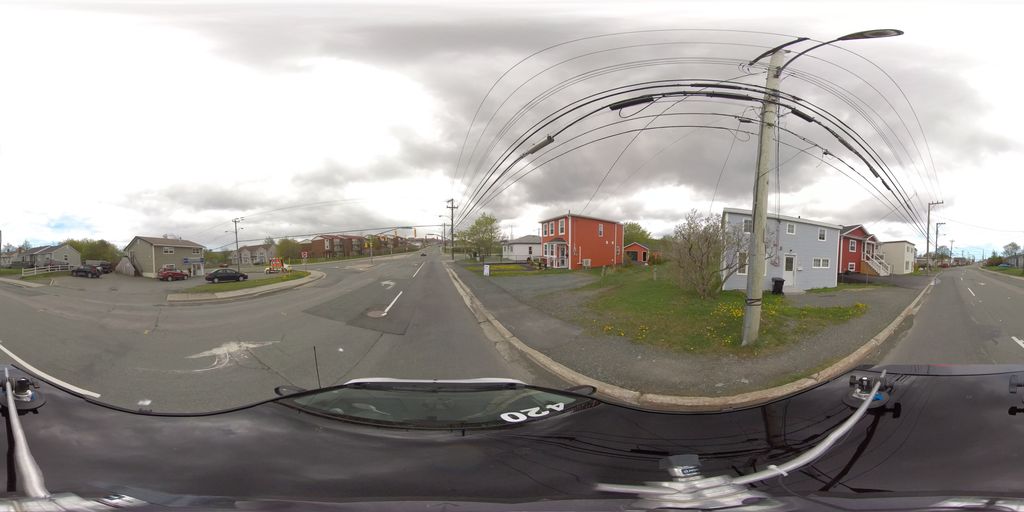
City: st_johns